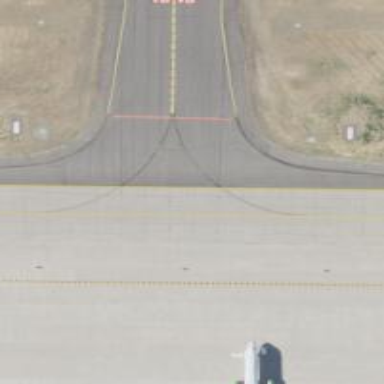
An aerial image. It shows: Image of taxiway at airport.